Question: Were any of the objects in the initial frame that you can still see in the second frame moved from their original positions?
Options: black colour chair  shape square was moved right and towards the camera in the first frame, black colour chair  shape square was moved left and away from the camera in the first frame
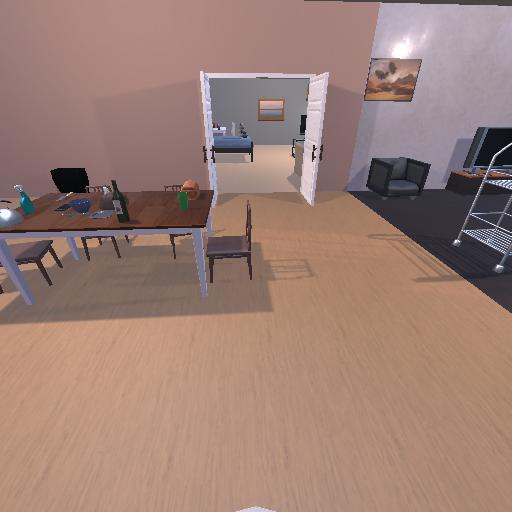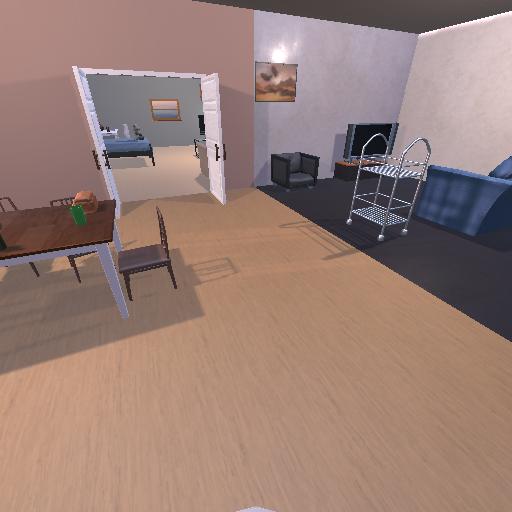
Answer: black colour chair  shape square was moved right and towards the camera in the first frame